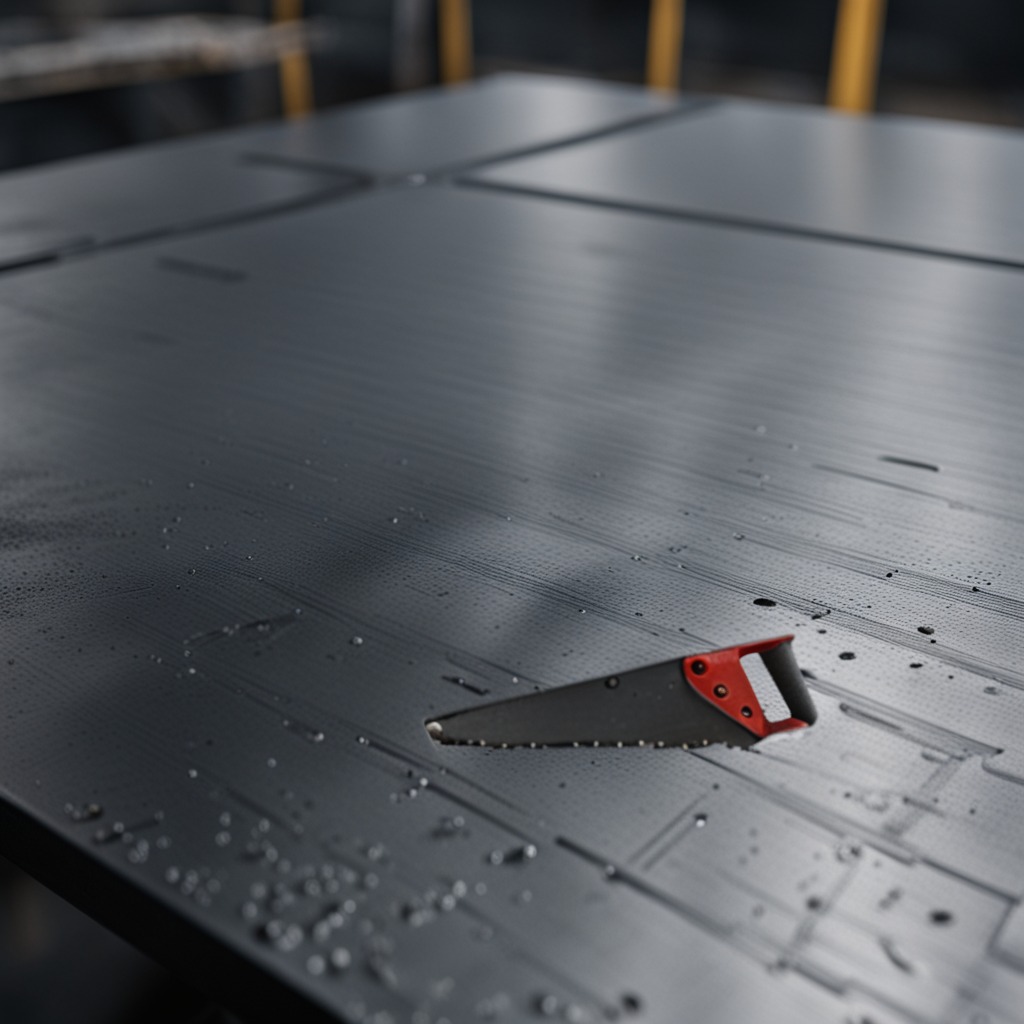
A handheld metal saw is lying on a cold steel table in a mining workshop.